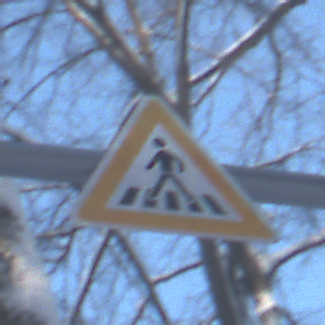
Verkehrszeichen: FussgaengerueberwegRechts
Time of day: MorningAfternoon
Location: Outdoor (Nature)
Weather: Clear
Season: Winter
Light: Natural